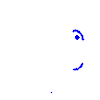
Particle: electron